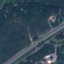
Land use / land cover: Highway